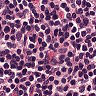
Metastatic tissue present: no